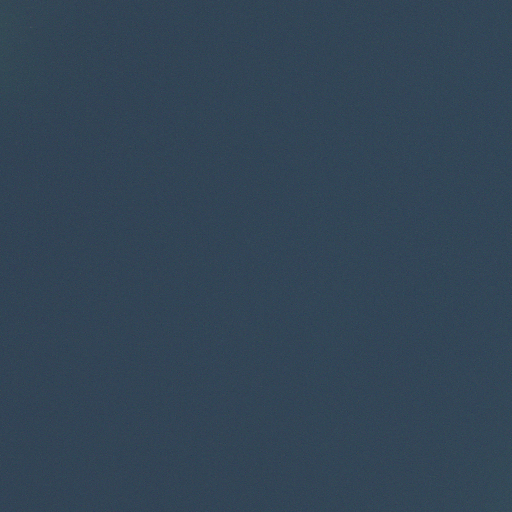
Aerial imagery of valley in Arkansas named Molder Hollow containing only open water